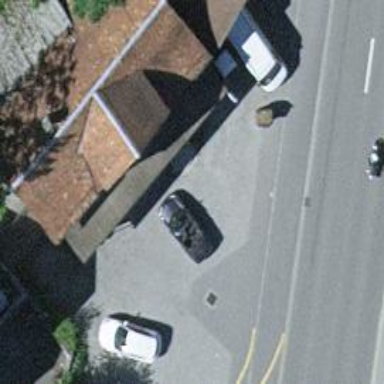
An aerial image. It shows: Restaurant.